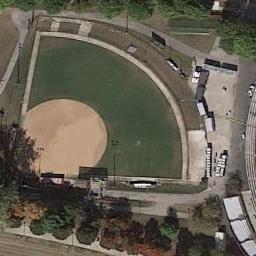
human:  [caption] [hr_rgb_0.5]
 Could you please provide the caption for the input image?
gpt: There is a baseball diamond next to a row of trees .

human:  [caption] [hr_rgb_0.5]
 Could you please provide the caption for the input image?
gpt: There are neat rows of houses near the baseball field .

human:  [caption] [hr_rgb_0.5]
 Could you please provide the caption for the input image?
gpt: There is a simple baseball diamond in the grass surrounded by the forests .

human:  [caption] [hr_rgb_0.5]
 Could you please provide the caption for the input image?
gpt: A baseball diamond next to some trees and some buildings beside .

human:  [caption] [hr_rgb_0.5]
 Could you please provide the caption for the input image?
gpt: The Baseball diamond is bounded by roads .